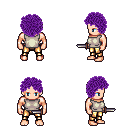
a pixel art fantasy rpg character, male body template, human, light skin, white sleeveless shirt, gold greaves, purple curly afro hairstyle, dagger, four views (front, back, left, right), 2x2 character sprite sheet, small pixel art, hard edges, no anti-aliasing